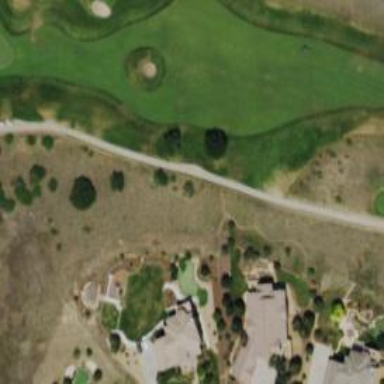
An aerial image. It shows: Service road designated as golf cart path.